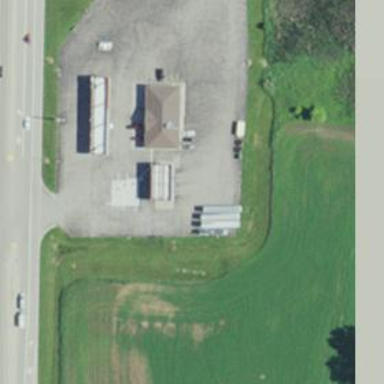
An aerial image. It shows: Convenience shop.